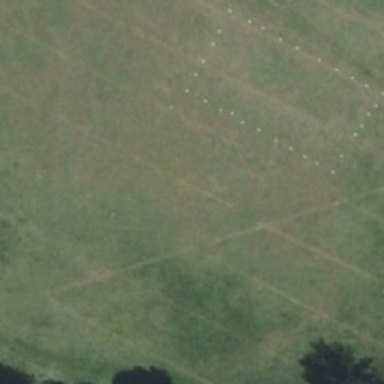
Several green trees are near a large piece of green meadow .